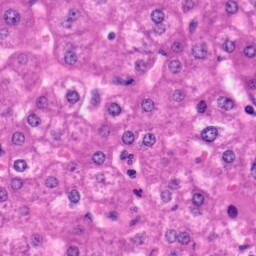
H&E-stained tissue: Liver